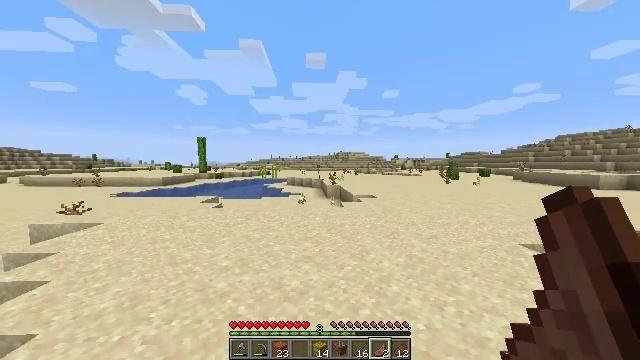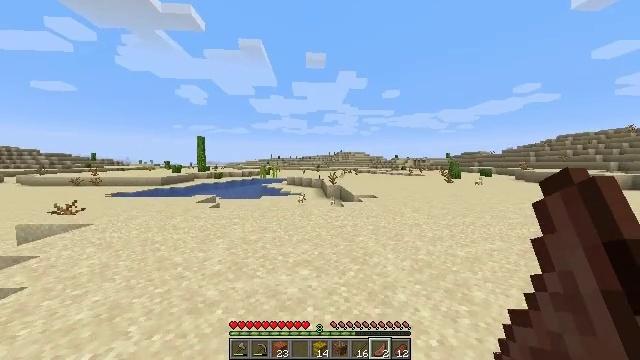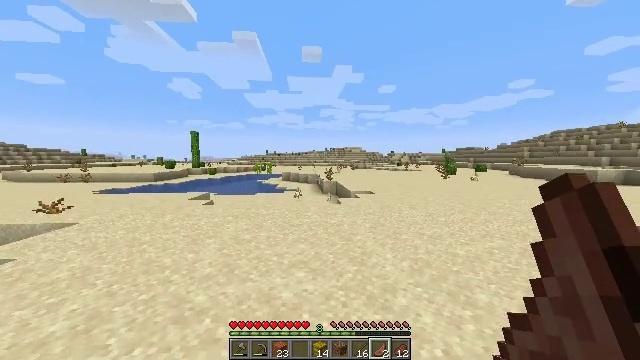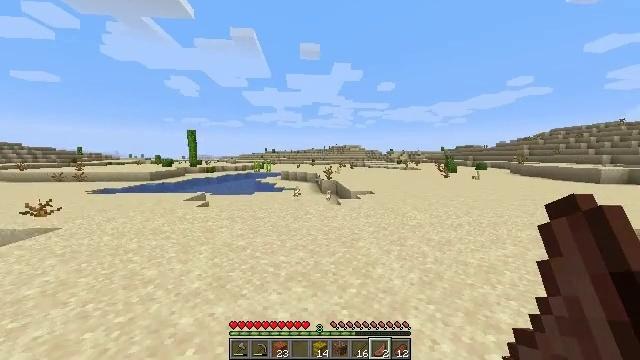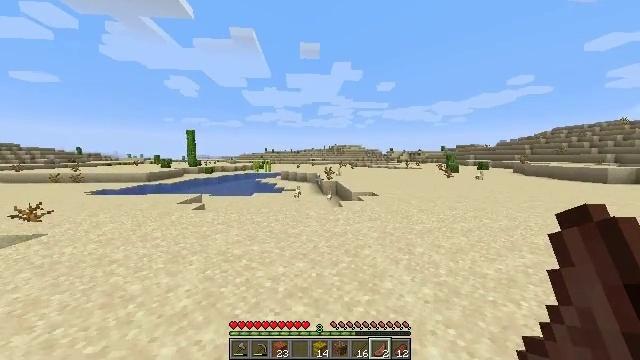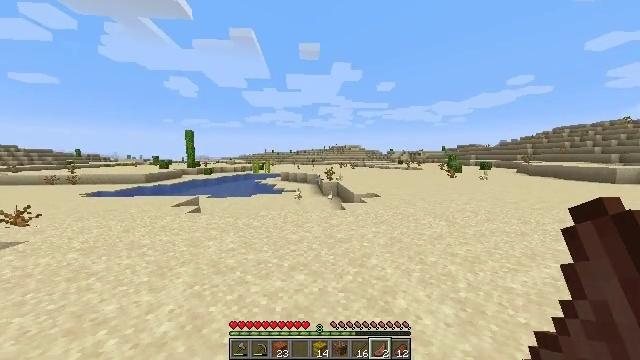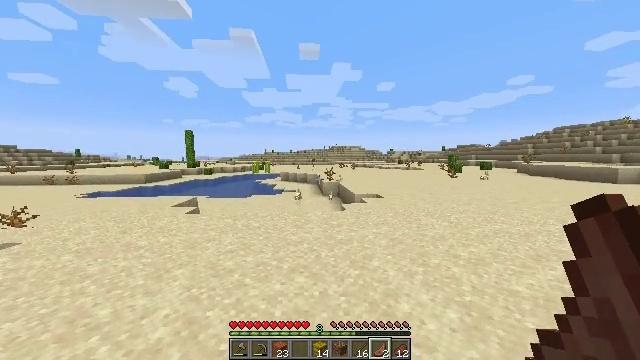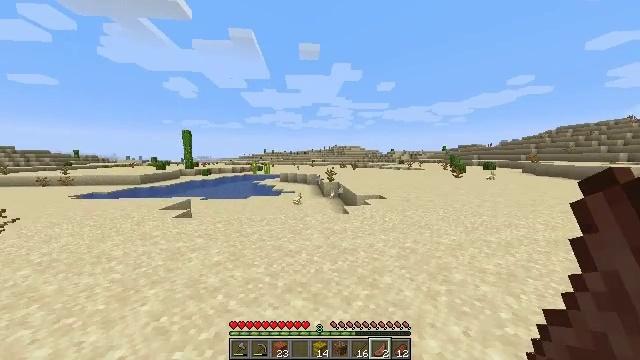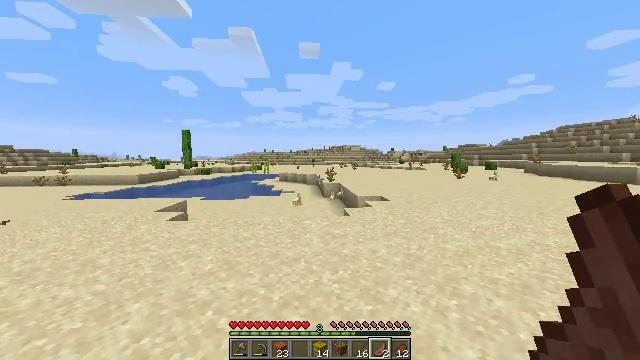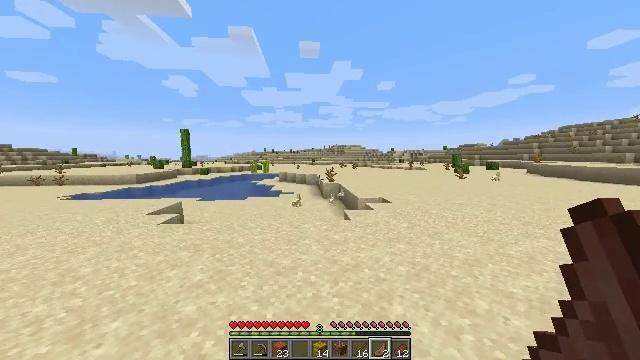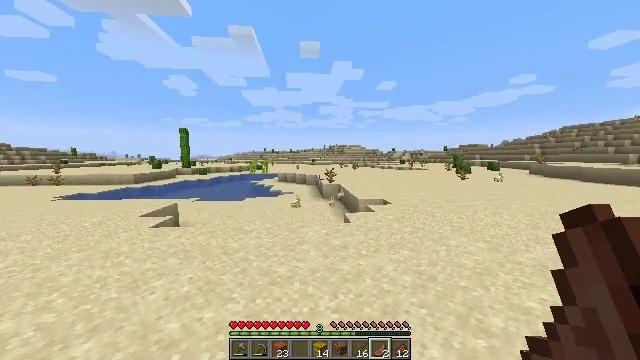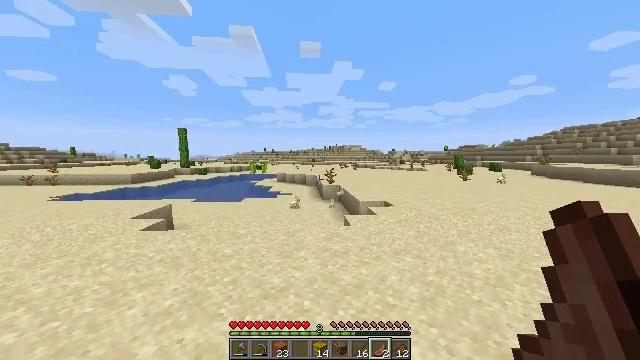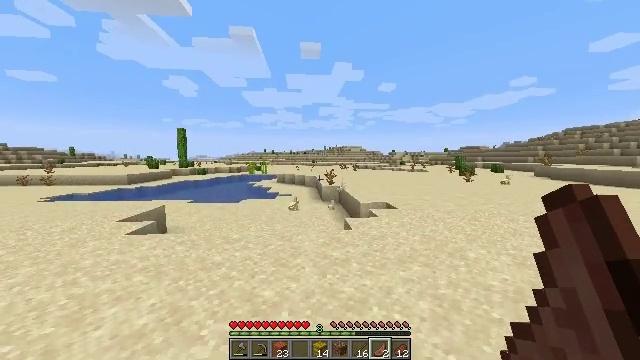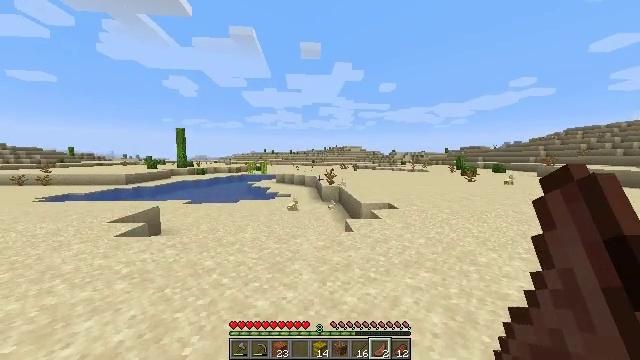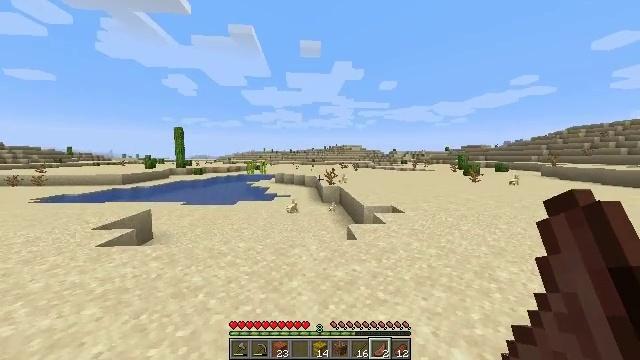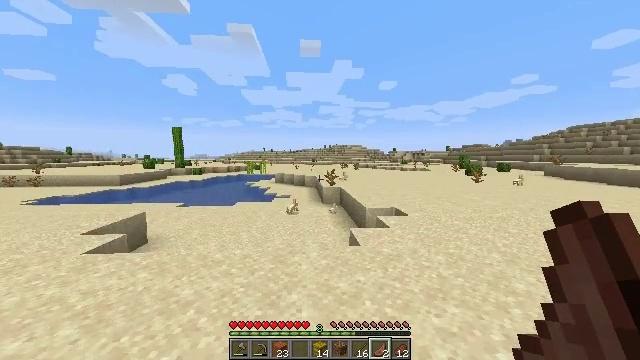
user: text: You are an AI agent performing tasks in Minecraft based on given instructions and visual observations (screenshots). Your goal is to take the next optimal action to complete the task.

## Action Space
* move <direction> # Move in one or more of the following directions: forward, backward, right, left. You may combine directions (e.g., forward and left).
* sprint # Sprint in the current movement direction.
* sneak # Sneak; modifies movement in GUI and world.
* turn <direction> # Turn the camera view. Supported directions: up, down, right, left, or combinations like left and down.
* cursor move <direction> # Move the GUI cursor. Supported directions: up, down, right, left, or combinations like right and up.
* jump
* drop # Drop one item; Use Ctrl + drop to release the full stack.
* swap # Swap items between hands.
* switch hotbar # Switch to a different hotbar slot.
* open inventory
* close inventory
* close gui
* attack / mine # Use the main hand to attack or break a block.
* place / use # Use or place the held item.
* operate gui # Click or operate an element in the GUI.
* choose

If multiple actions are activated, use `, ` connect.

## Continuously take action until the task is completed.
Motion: motion action
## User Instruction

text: Mine the dead bush in the desert.
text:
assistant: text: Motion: move forward, sprint
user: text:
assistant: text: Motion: move forward, sprint, turn right and down
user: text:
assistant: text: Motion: move forward, sprint
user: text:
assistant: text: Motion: move forward, sprint
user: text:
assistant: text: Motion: move forward, sprint
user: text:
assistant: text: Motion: move forward, sprint
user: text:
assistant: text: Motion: move forward, sprint
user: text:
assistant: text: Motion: move forward, sprint
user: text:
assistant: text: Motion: move forward, sprint
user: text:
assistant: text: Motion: move forward, sprint
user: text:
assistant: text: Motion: move forward, sprint
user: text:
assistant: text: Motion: move forward, sprint
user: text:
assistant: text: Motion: move forward, sprint
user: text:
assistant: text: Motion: move forward, sprint
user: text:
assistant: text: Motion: move forward, sprint
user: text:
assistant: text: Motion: move forward, sprint
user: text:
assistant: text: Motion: move forward, sprint
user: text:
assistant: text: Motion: move forward, sprint
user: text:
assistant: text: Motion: move forward, sprint
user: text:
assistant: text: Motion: move forward, sprint
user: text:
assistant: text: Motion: move forward, sprint
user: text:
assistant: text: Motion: move forward, sprint
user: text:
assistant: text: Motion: move forward, sprint
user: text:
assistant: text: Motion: move forward, sprint
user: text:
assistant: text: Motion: move forward, sprint
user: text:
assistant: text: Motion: move forward, sprint
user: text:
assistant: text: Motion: move forward, sprint
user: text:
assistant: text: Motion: move forward, sprint
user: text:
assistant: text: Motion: move forward, sprint
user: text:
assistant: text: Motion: move forward, sprint